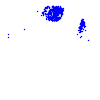
Particle: electron